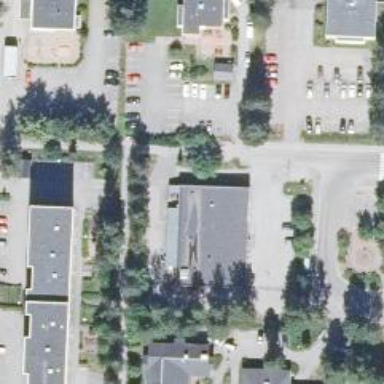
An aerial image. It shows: Convenience shop.